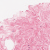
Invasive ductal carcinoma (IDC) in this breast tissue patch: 0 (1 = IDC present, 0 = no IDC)